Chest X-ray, AP view. Patient: 43 years old, sex M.
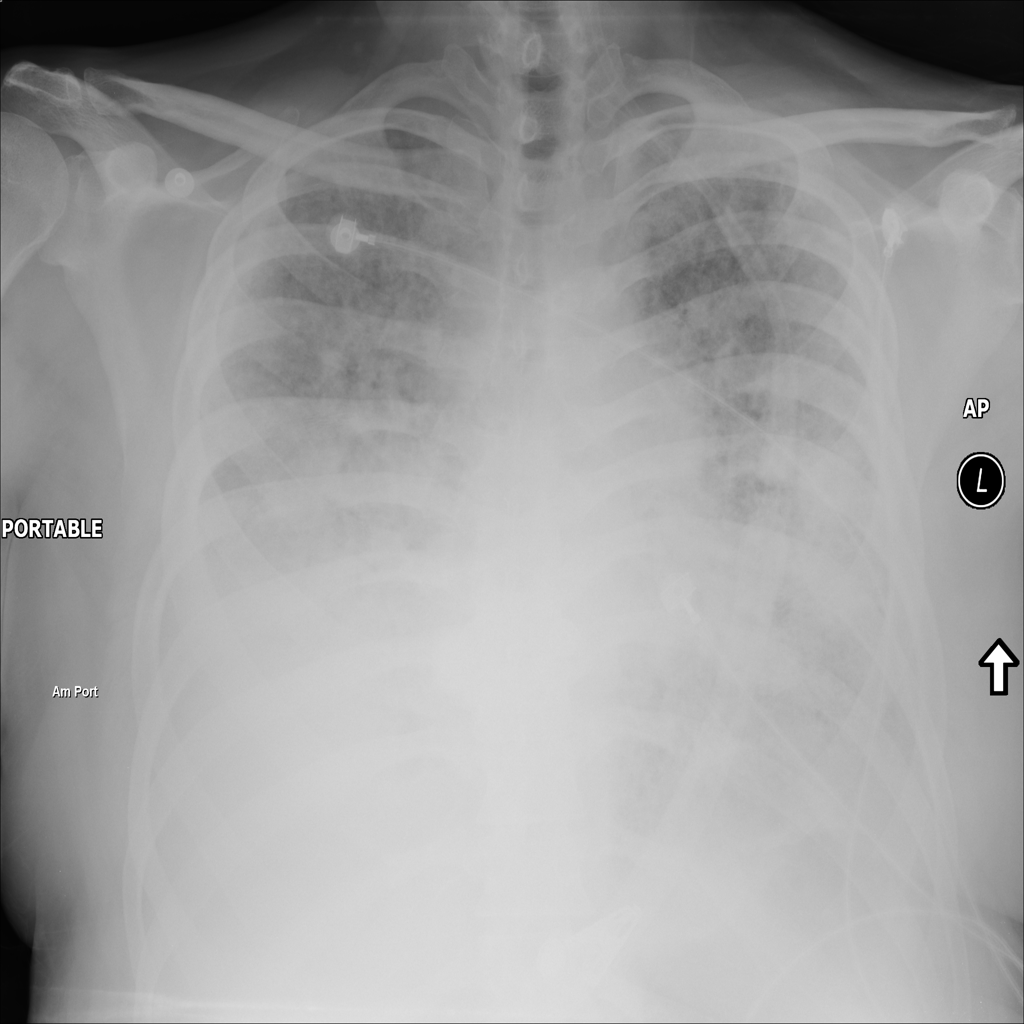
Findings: Edema, Effusion, Pneumonia